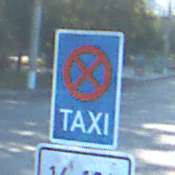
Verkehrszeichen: Taxenstand
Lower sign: ZeitangabenOhneBeschraenkungAufWochentage1
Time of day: MorningAfternoon
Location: Outdoor (Urban)
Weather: Clear
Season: NotSpecified
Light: Natural